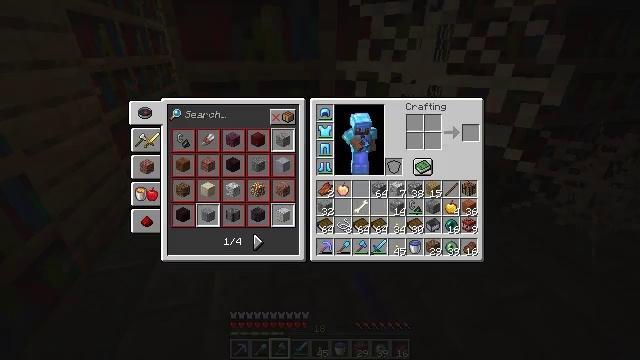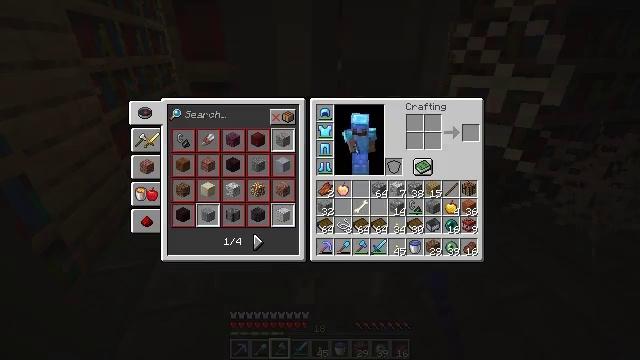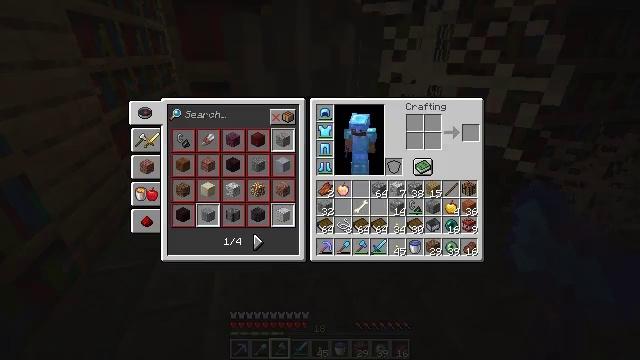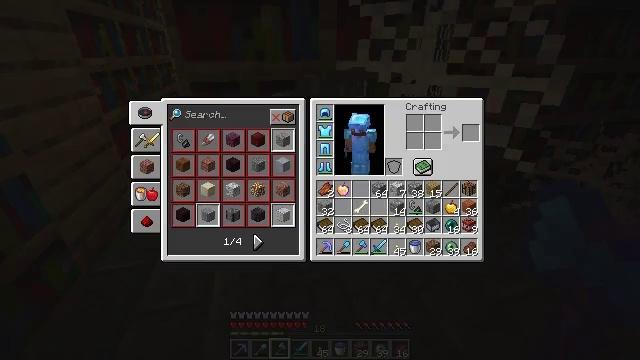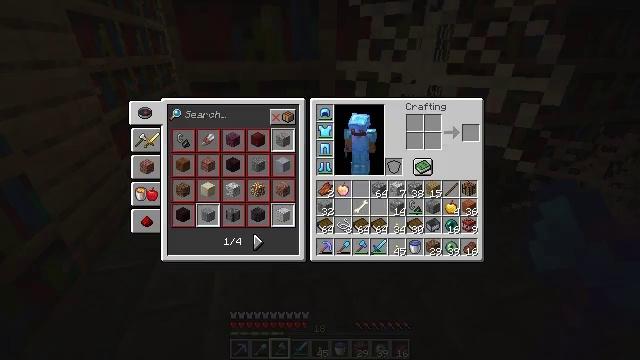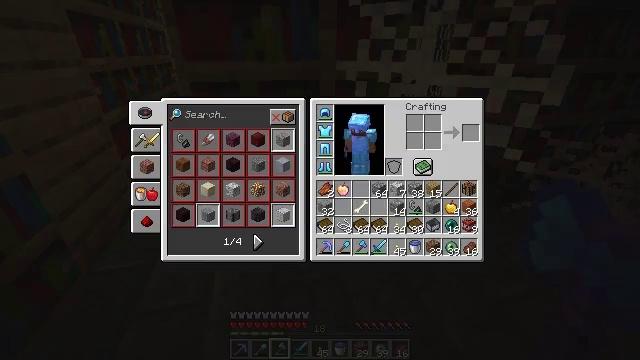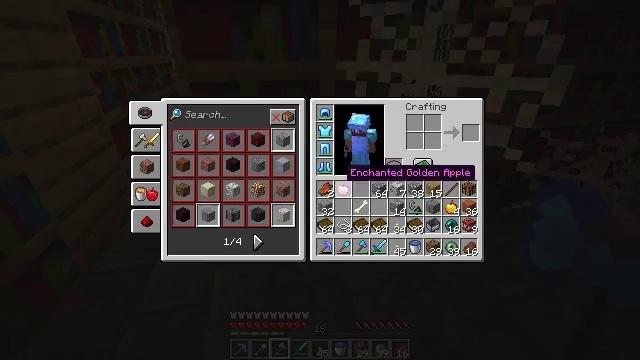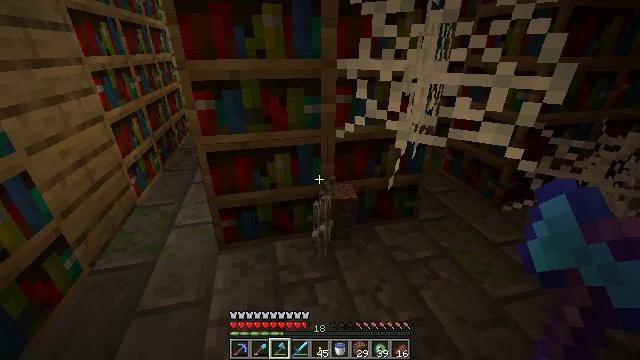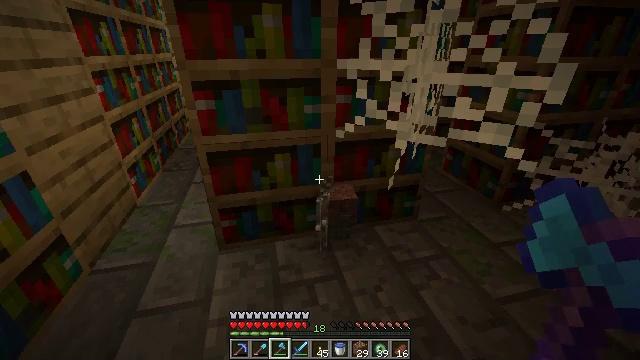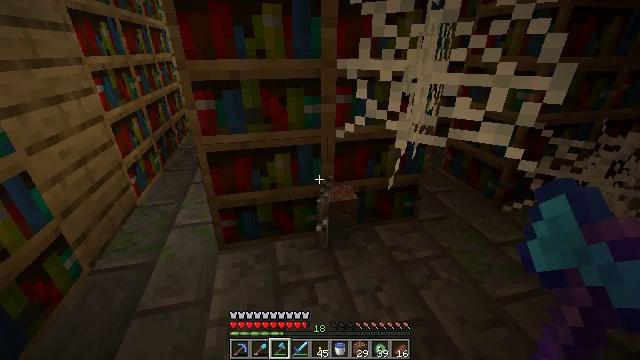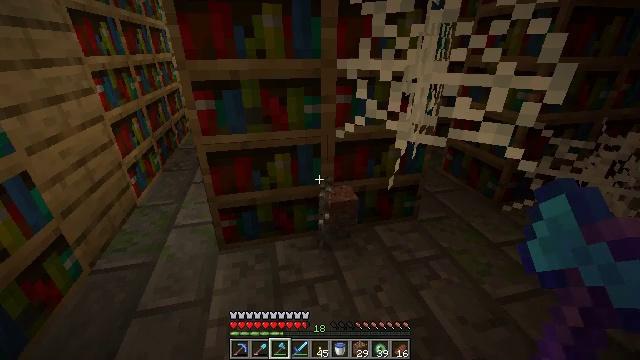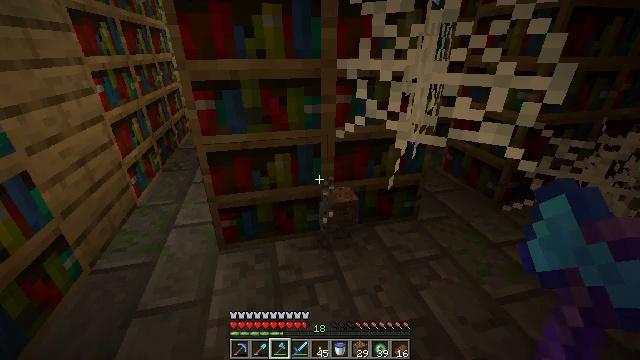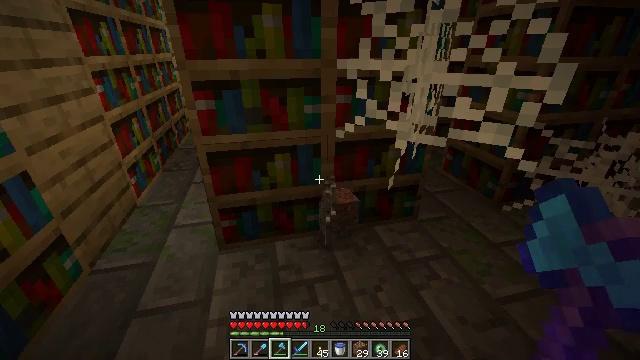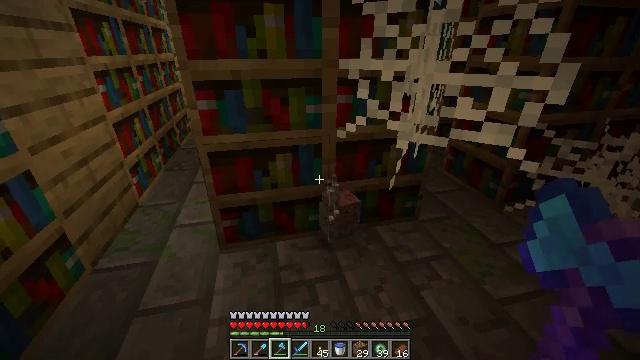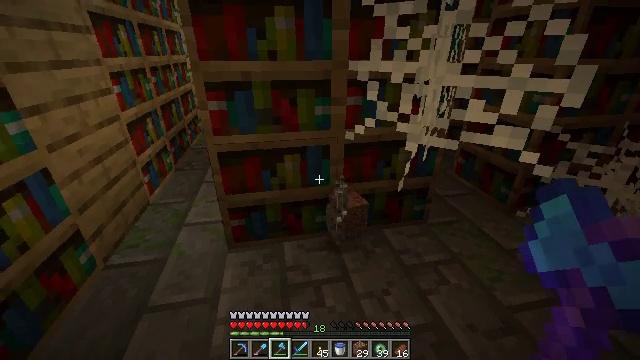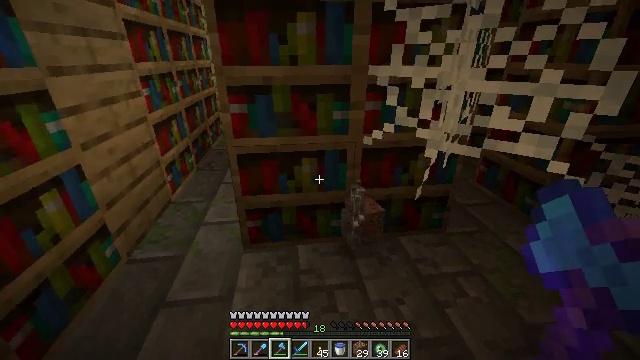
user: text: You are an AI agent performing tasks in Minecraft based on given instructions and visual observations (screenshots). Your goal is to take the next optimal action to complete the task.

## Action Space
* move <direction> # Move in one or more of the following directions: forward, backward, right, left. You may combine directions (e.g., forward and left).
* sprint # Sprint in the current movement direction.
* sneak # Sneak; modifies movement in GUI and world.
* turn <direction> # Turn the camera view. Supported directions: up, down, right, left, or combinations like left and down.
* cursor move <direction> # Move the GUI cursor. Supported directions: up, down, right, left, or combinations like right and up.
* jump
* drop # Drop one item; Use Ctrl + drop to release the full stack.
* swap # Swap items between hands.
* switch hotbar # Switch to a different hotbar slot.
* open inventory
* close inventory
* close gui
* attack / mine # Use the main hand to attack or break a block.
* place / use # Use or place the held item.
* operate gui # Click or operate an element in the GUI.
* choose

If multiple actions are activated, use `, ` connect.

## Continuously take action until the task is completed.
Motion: motion action
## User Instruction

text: Reclaim bookshelf materials.
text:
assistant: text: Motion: cursor move left, open gui
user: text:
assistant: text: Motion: no_op
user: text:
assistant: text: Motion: no_op
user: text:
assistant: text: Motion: no_op
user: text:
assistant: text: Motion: no_op
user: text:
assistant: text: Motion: no_op
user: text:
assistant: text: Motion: no_op
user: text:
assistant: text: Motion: close gui
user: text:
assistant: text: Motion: no_op
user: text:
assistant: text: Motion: no_op
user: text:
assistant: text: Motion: no_op
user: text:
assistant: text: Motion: no_op
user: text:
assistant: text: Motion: no_op
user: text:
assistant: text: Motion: turn left
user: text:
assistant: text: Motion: turn left
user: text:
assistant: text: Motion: turn left
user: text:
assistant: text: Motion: move back, turn left
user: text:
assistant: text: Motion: move back, turn left and up
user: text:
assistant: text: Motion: move back, turn left and up
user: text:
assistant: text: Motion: move back, turn left and up
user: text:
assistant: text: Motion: turn left and up
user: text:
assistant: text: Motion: turn left and up
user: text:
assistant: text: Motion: no_op
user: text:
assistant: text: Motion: no_op
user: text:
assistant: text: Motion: no_op
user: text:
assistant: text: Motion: turn left and down
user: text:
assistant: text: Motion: move forward and move left, turn left and down
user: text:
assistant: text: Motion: move forward and move left, turn left and down
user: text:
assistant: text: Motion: move forward and move left, turn left and down
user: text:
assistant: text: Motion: turn down, attack / mine